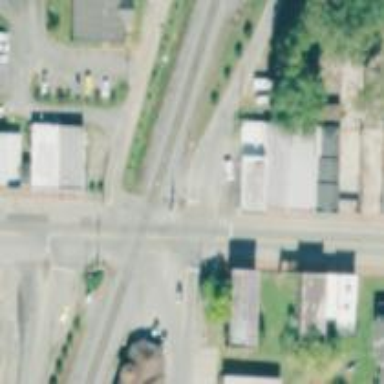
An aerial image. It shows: Level crossing with lights at railway intersection.